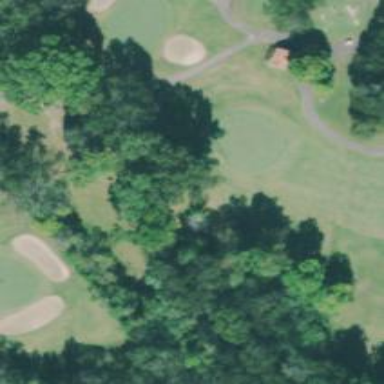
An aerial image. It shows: Golf hole.